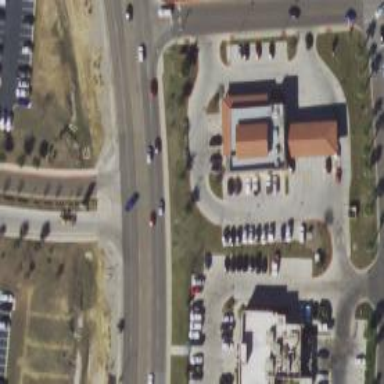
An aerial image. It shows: Secondary road bordered by retail establishments.